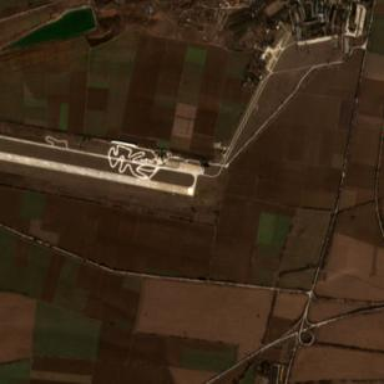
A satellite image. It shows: View of runway in airport.